Interaction volume radius: 5 \u00c5
Interaction volume height: 10 \u00c5
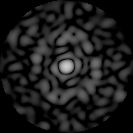
Disorder parameter: 0.861